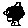
Label: tree